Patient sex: M
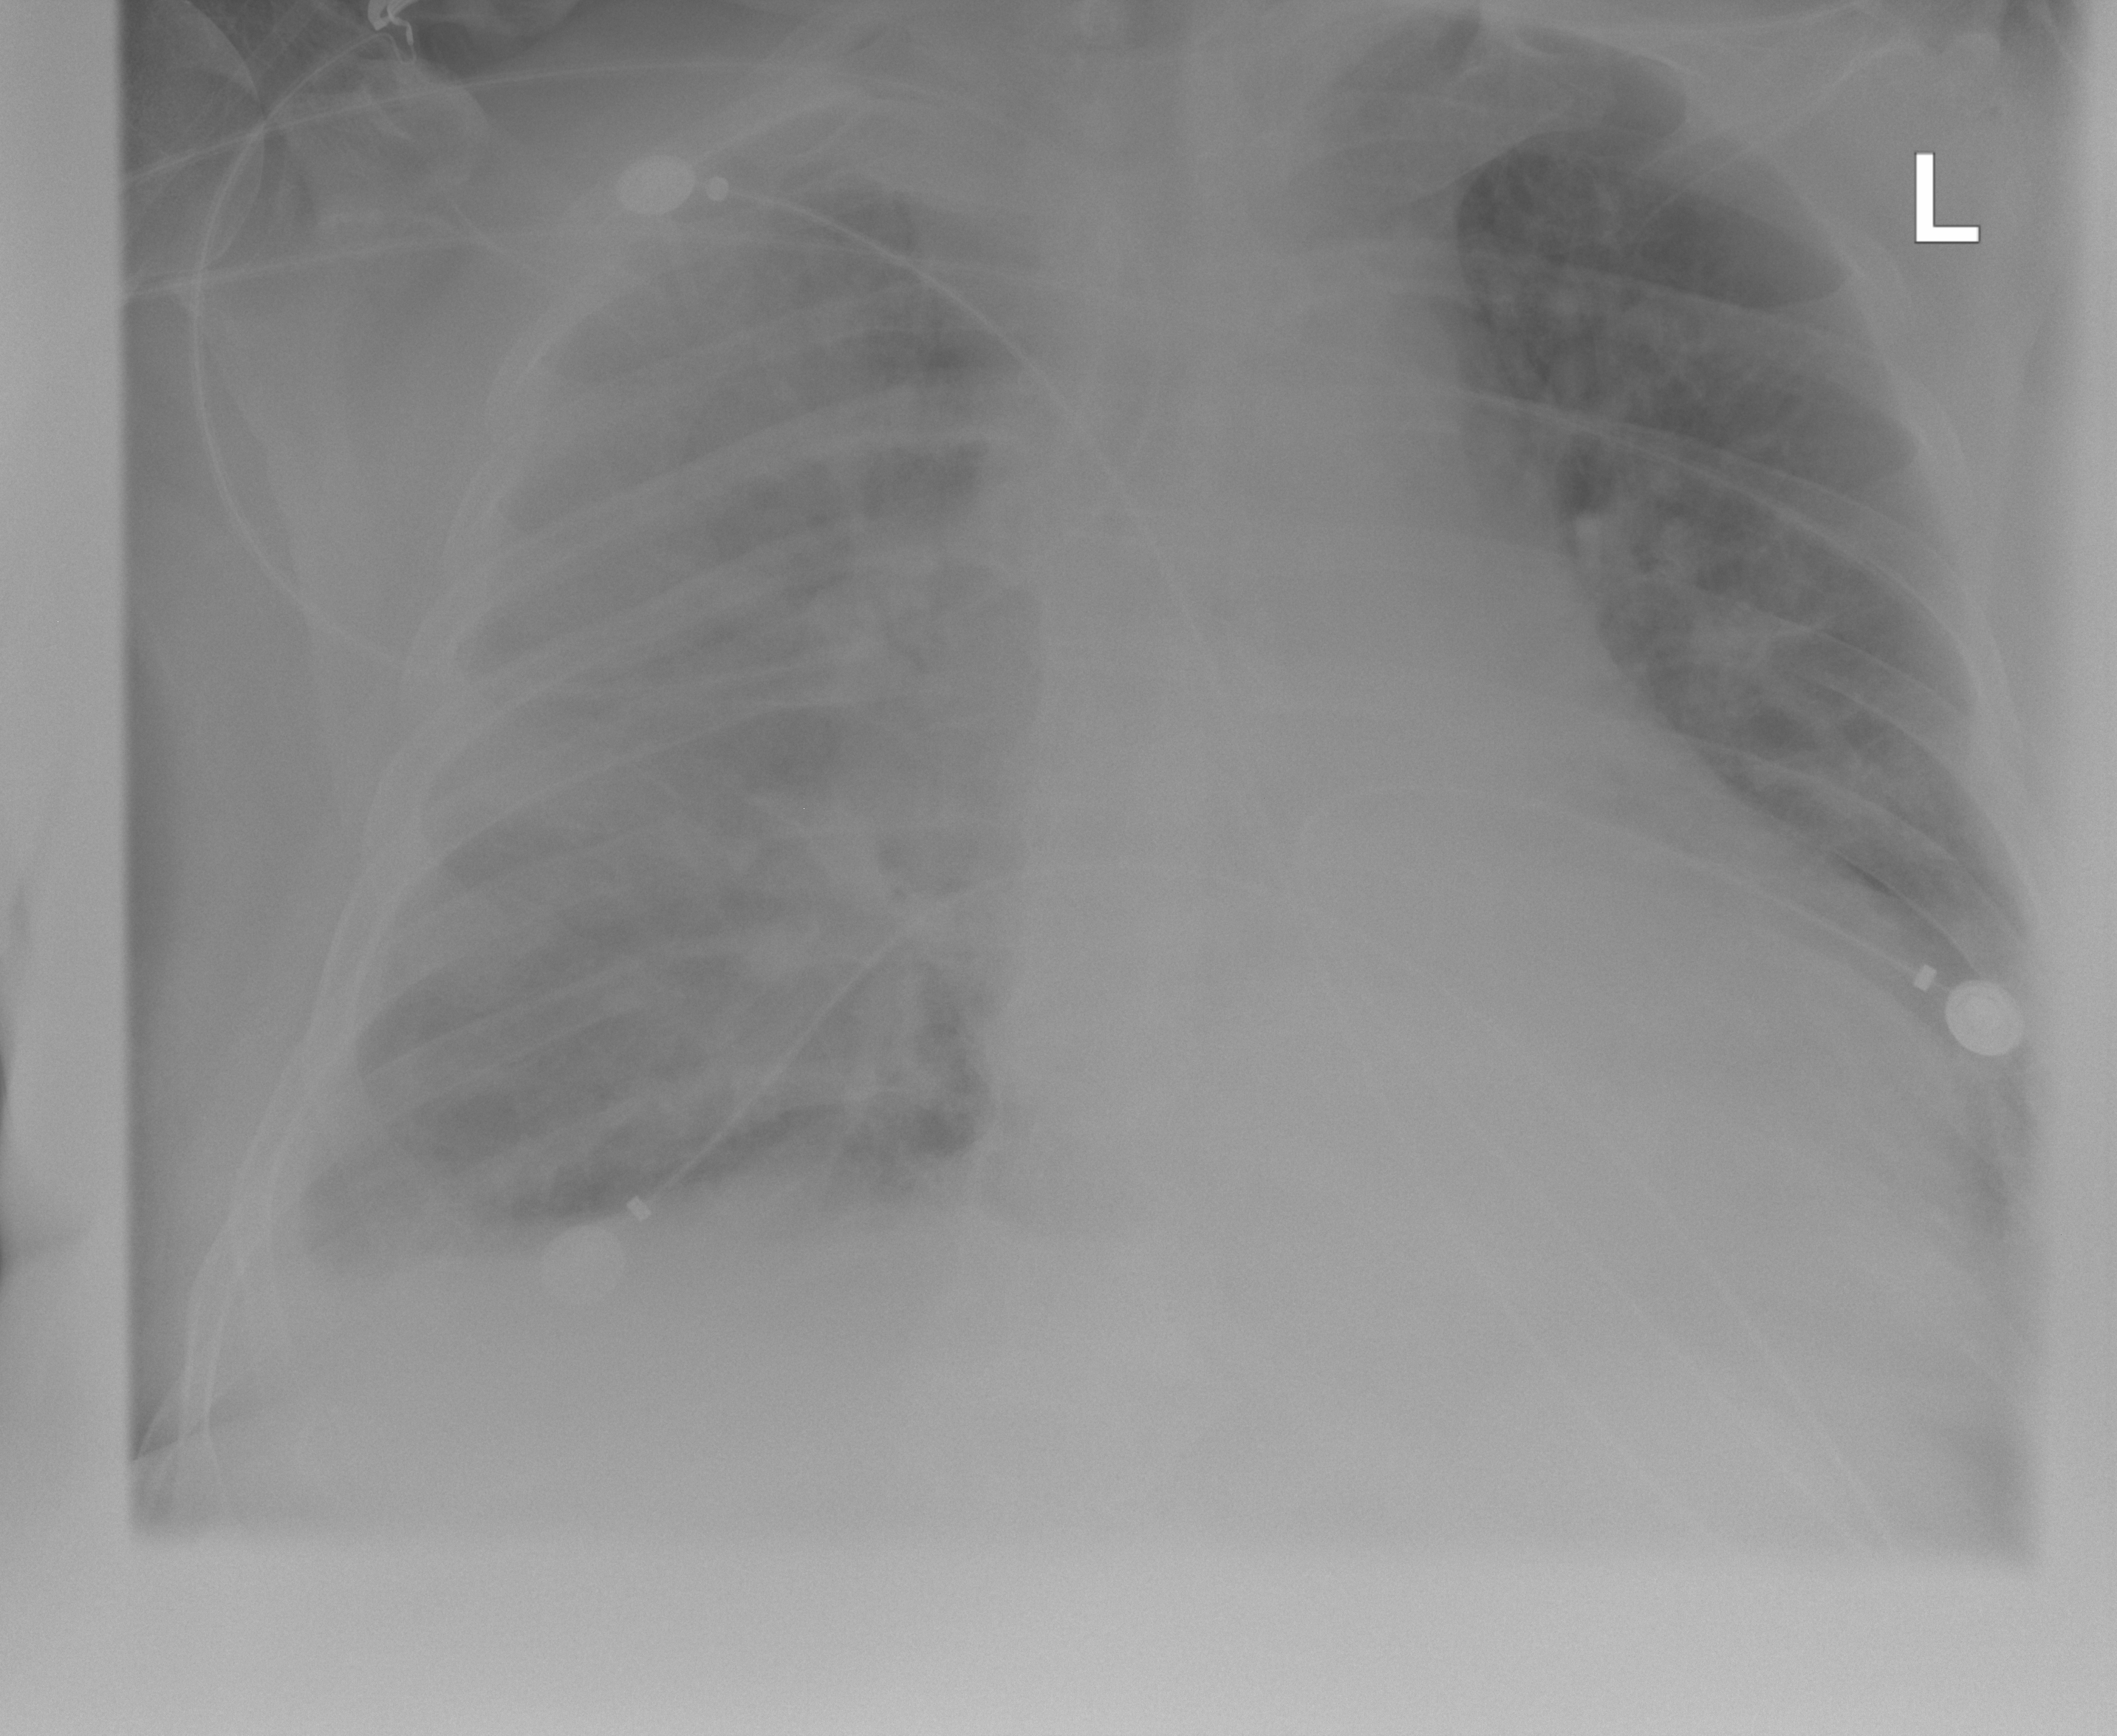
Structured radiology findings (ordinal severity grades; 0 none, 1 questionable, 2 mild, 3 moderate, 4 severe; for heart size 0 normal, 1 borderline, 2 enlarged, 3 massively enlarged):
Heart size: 2
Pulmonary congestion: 1
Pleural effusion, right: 2
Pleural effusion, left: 1
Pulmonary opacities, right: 1
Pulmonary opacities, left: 1
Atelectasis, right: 2
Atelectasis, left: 1